Question: I'm having trouble installing git auto completion into my bash profile.
I've attached a version of the bash script. Does anyone know why my the auto completion in git isn't working when I save and exit nano? Thanks!

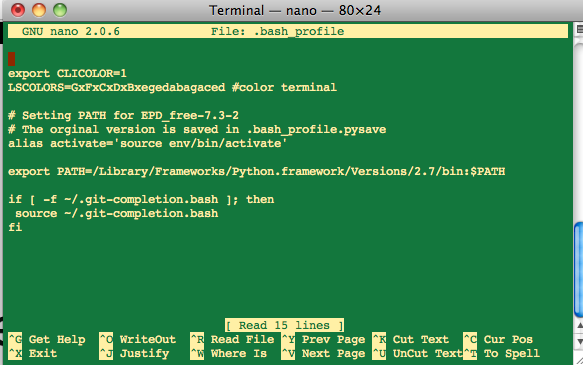
Answer: you need to logout and log back in to force .bash_profile to run.
or to try if it is working right away, run
source ~/.git-completion.bash
source ~/.bash_profile would also work